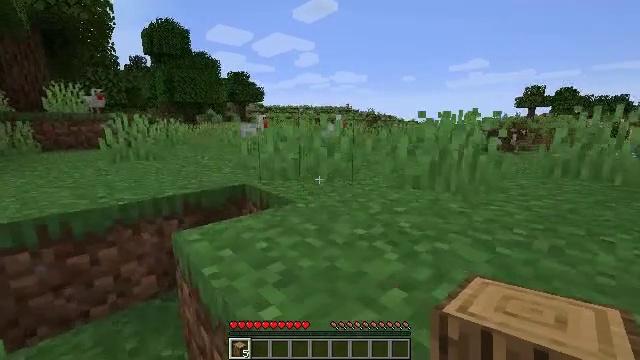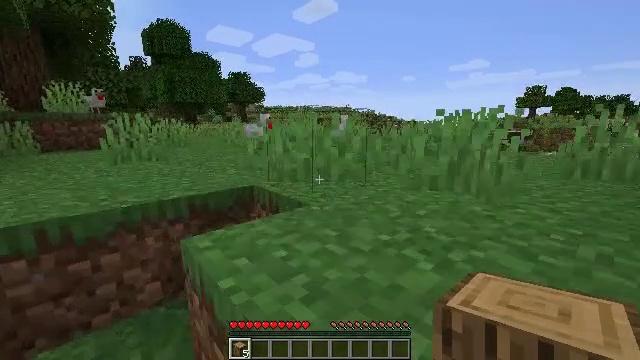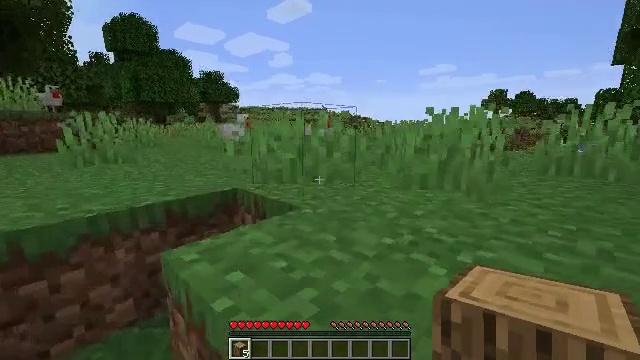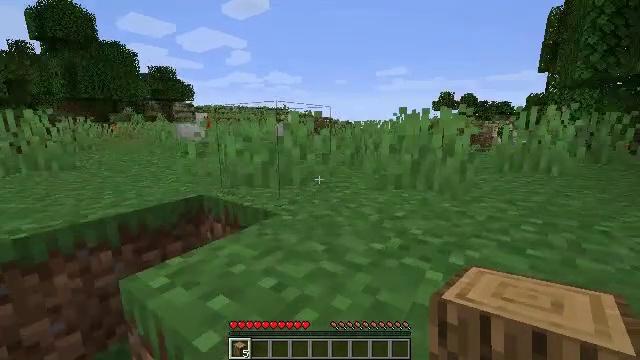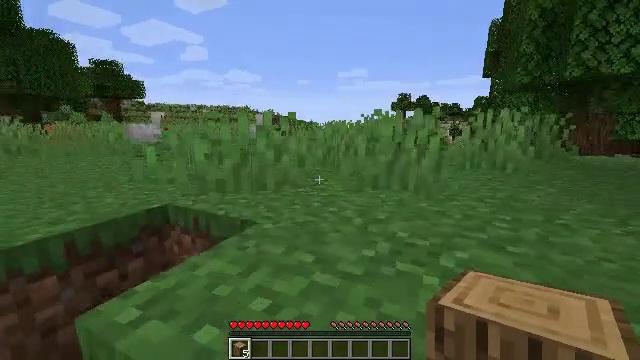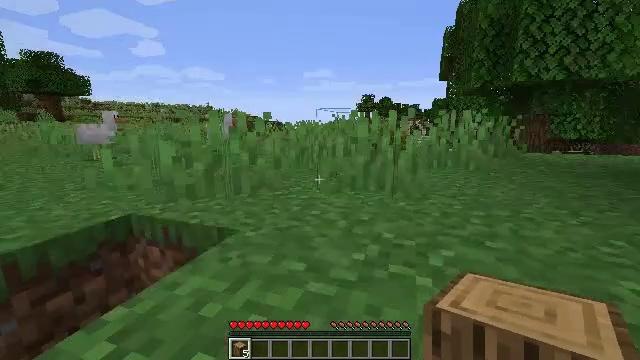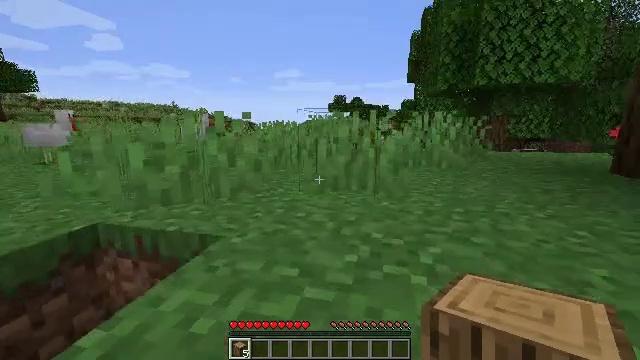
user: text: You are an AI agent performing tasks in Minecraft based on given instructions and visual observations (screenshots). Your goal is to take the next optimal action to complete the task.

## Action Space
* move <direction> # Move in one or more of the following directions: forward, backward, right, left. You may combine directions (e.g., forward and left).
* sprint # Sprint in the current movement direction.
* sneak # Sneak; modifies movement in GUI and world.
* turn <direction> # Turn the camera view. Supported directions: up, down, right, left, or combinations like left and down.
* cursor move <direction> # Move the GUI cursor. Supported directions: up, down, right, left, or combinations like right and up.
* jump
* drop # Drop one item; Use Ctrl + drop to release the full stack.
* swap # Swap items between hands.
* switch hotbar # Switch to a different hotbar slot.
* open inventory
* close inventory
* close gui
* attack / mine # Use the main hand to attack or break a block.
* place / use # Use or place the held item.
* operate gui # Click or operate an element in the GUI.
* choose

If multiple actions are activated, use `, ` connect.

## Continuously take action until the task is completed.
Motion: motion action
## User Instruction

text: Collect some oak leaves.
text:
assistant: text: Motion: move forward
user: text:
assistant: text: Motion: move forward, turn right
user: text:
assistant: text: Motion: move forward, turn right
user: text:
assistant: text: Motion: move forward, turn right
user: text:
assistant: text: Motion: move forward, turn right
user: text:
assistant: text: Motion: move forward, turn right
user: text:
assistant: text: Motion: no_op